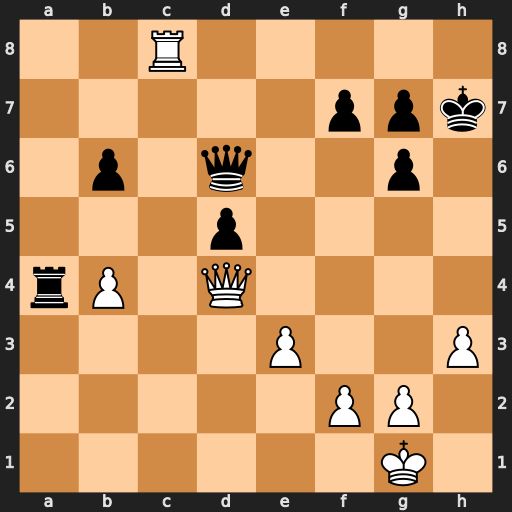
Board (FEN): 2R5/5ppk/1p1q2p1/3p4/rP1Q4/4P2P/5PP1/6K1
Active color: w
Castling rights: -
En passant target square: -
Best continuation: Qh4#